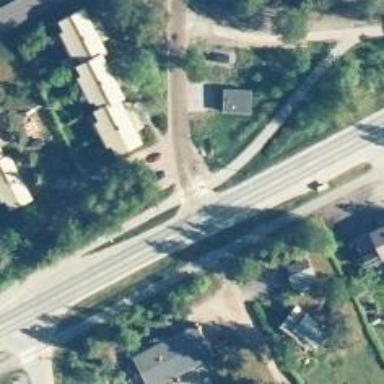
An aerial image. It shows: Marked crossing on the road.